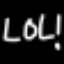
Label: squiggle